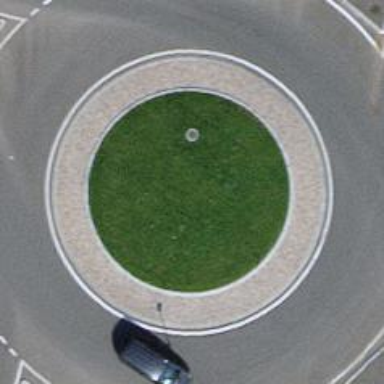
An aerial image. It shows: Secondary road with asphalt surface leading to roundabout.